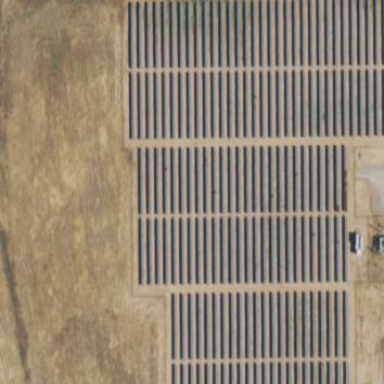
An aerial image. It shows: Solar photovoltaic power plant surrounded by fence.